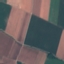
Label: AnnualCrop